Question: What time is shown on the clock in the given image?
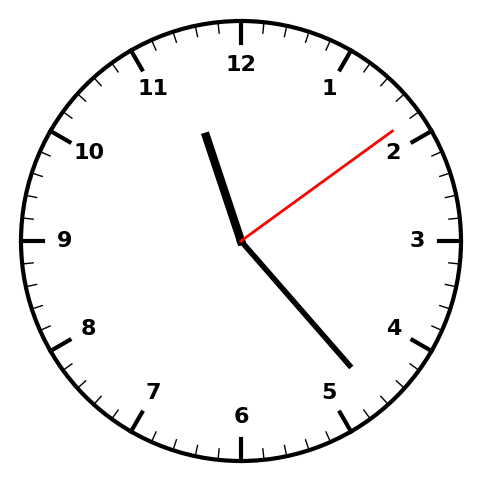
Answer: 11:23:09